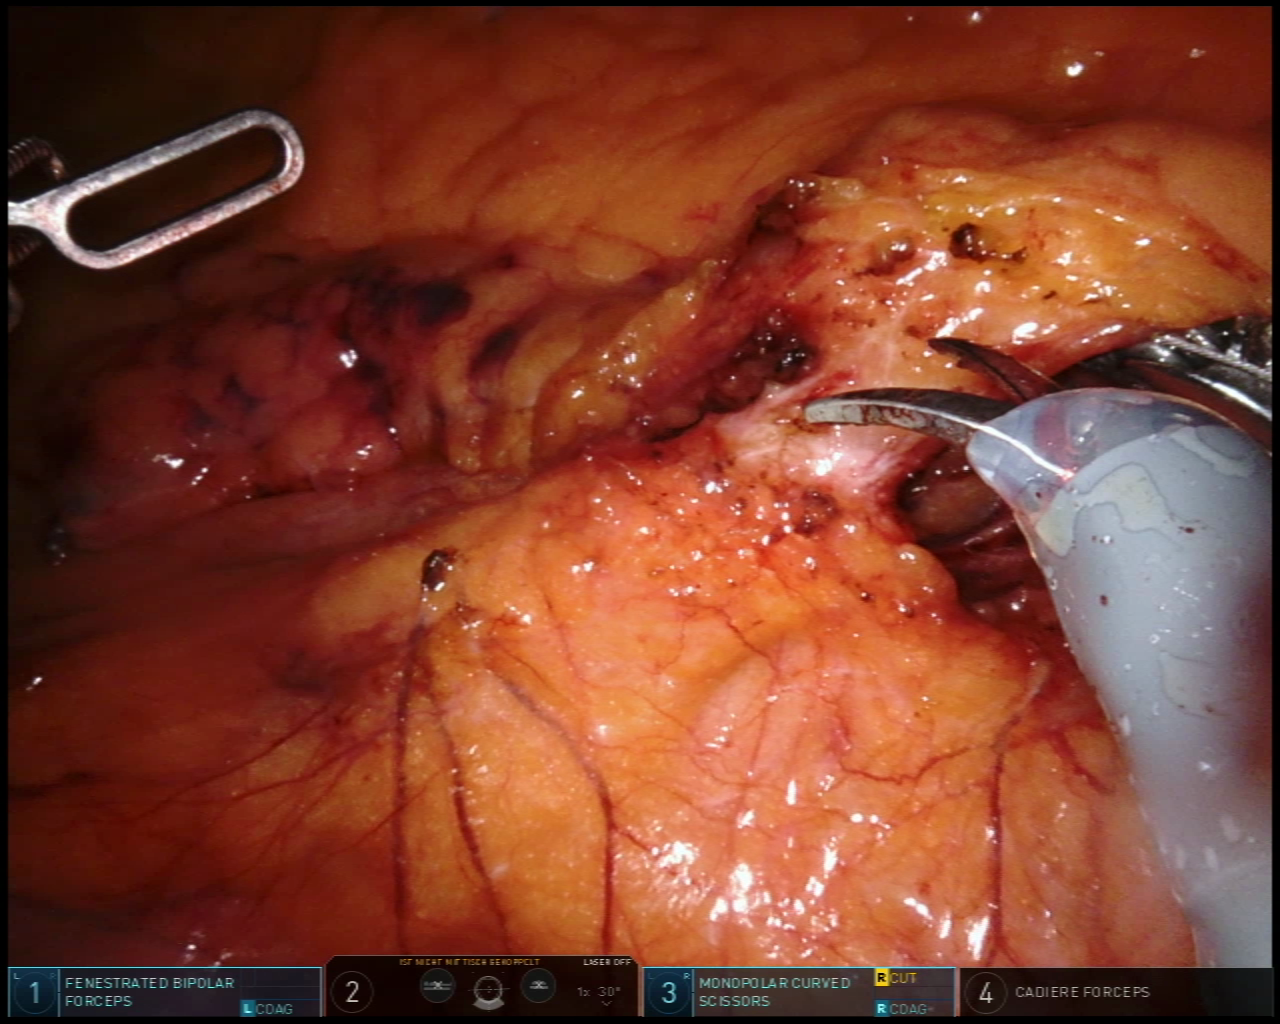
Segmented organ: inferior_mesenteric_artery
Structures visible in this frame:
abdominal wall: no
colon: no
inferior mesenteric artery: yes
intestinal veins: no
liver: no
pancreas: no
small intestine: no
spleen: no
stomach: no
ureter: no
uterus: no
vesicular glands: no